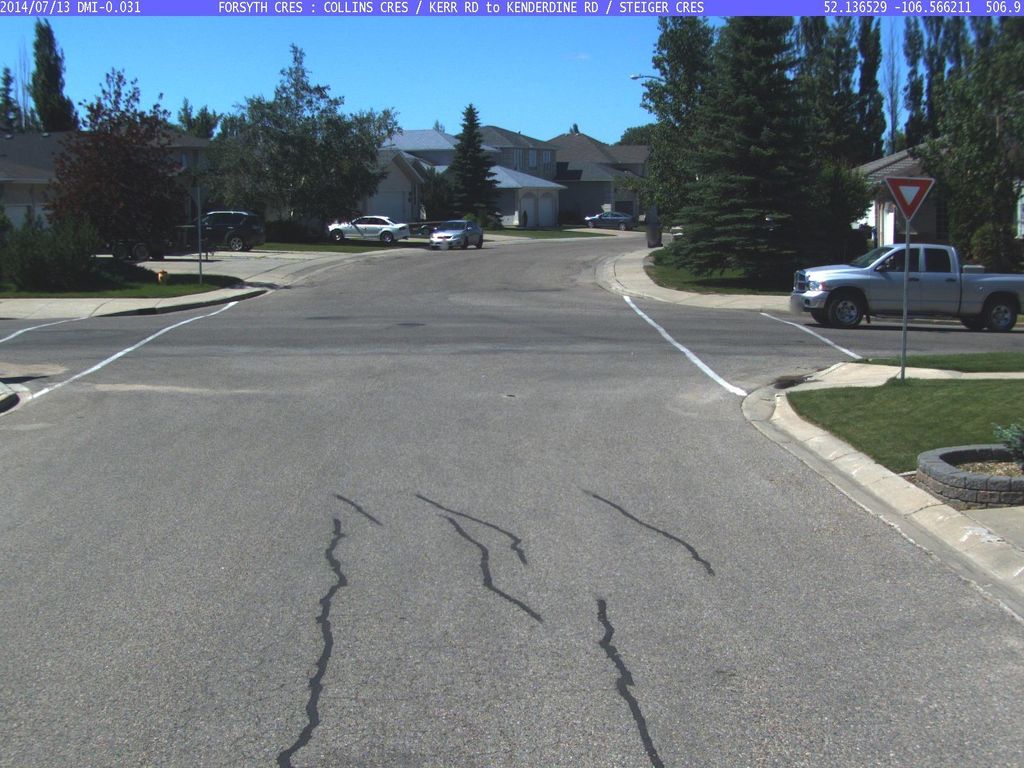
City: saskatoon